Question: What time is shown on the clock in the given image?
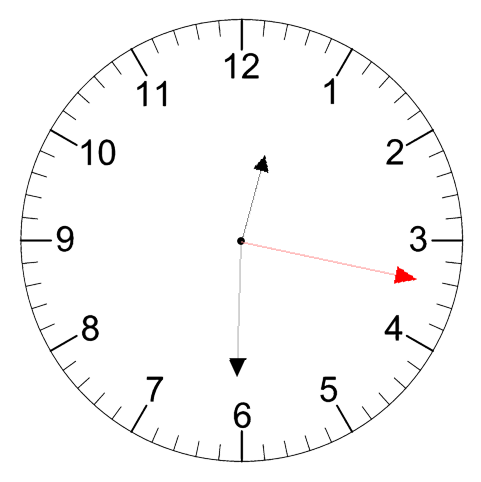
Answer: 12:30:17